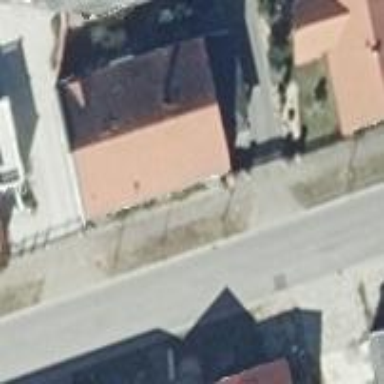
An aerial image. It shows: House with flat roof colored in dark grey.